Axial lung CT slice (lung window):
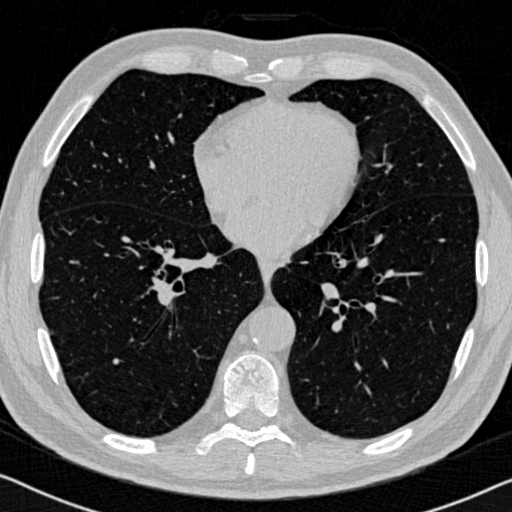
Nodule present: no